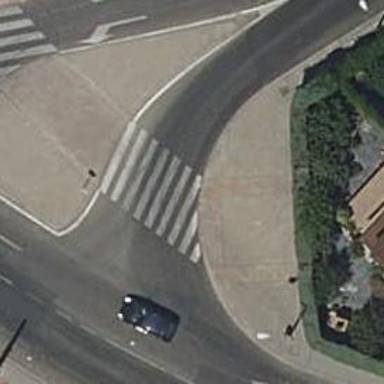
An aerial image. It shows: Marked crossing with pedestrian island.